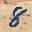
Label: 8